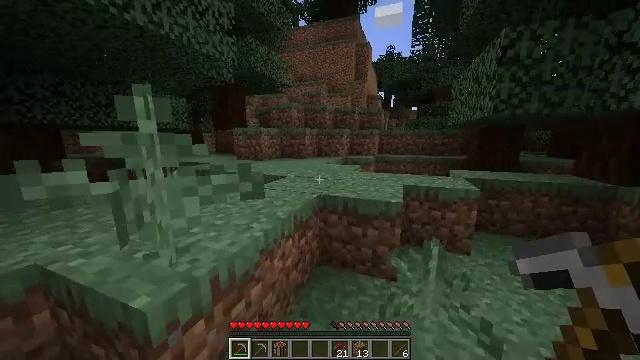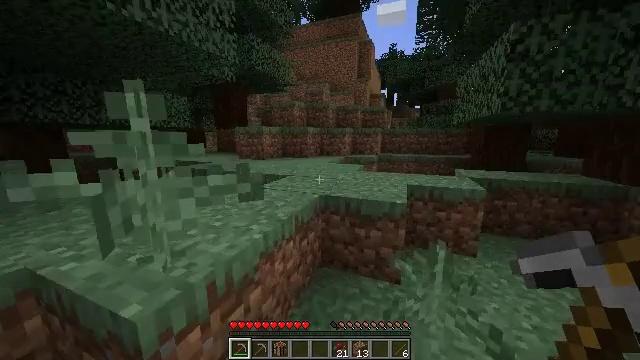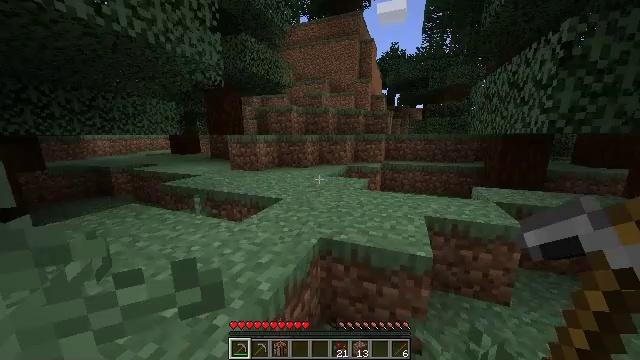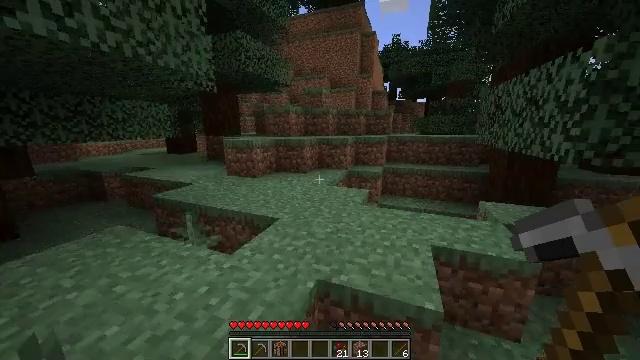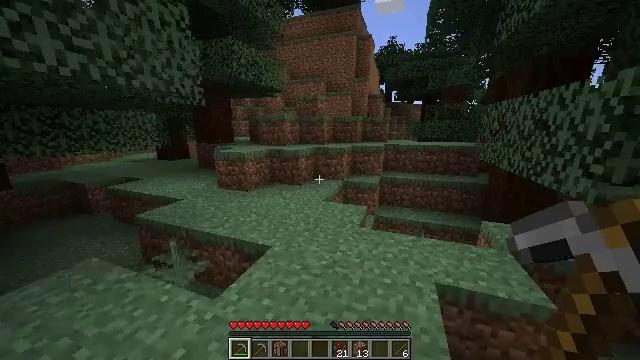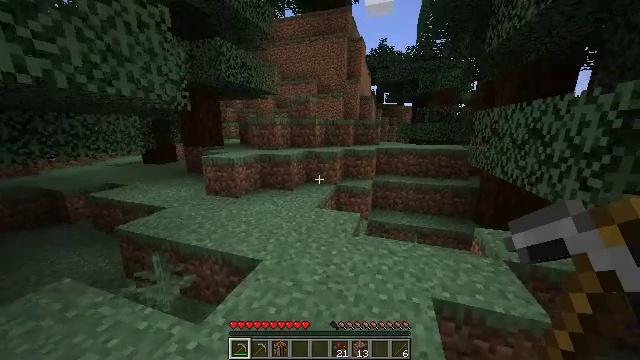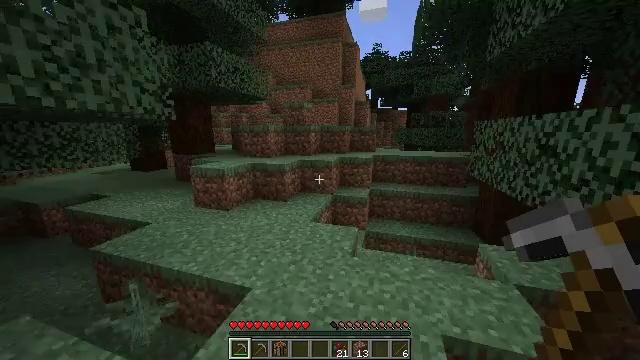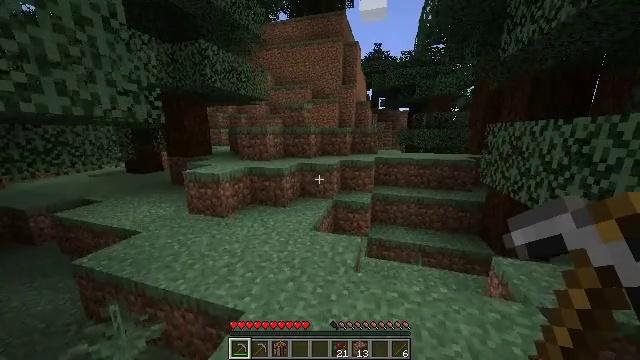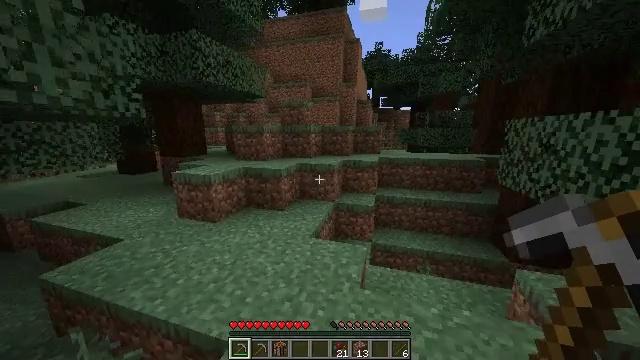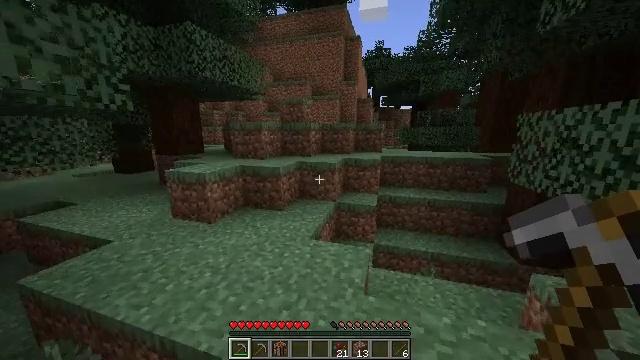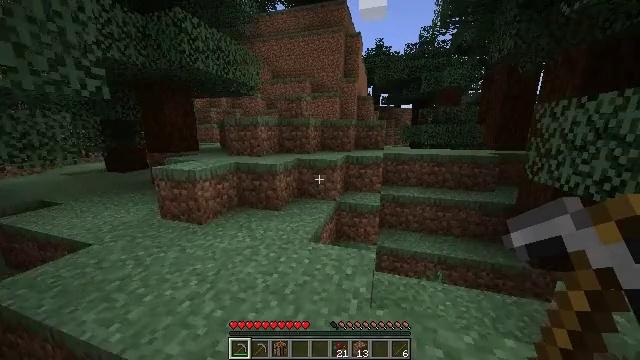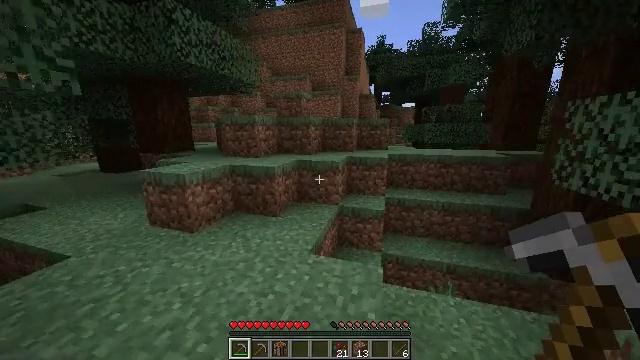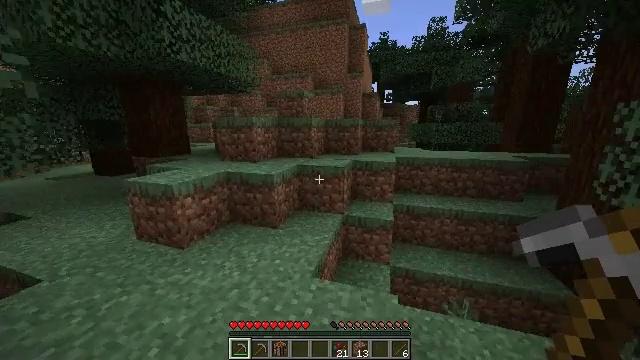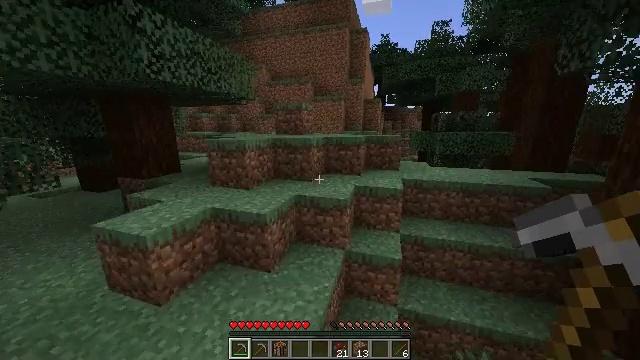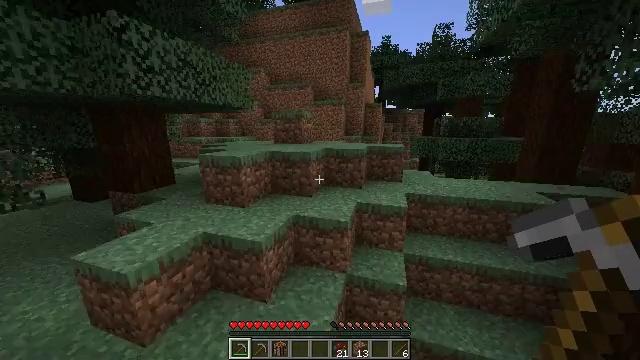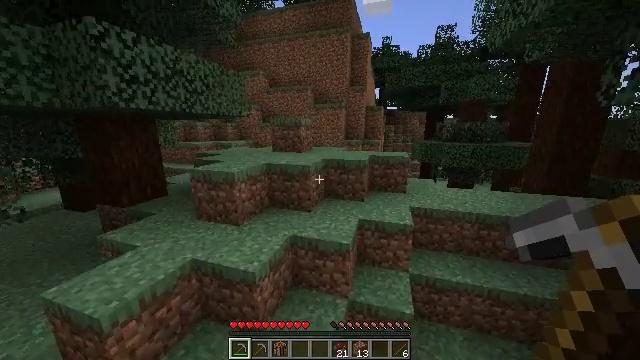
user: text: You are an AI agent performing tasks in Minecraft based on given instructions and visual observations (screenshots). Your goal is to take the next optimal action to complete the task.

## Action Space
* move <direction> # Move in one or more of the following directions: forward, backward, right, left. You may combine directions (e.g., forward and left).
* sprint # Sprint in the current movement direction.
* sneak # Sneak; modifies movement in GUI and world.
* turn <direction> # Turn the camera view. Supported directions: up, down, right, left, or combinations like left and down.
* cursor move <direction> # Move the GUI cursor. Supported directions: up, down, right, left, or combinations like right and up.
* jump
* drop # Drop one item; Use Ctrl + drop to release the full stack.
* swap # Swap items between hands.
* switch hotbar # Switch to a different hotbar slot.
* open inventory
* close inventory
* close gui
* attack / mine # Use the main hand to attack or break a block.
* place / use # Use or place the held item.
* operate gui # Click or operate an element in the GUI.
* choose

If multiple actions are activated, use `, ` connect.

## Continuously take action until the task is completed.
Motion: motion action
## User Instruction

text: Gather sweet berries from the bush.
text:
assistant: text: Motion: move forward, sprint
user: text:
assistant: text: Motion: move forward, sprint, jump
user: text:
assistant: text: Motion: move forward, sprint, turn down, jump
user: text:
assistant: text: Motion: move forward, sprint, turn right, jump
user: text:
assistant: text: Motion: move forward, sprint, turn right, jump
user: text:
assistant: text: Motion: move forward, sprint, turn right, jump
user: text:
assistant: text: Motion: move forward, sprint, jump
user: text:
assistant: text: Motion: move forward, sprint, jump
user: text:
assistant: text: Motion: move forward, sprint, jump
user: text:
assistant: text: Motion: move forward, sprint, jump
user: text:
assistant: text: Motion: move forward, sprint, jump
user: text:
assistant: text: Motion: move forward, sprint, jump
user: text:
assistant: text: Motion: move forward, sprint, jump
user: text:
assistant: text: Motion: move forward, sprint, jump
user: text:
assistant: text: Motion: move forward, sprint, jump
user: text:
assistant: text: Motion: move forward, sprint, jump
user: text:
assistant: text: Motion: move forward, sprint, turn right, jump
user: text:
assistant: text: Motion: move forward, sprint, turn right, jump
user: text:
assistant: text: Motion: move forward, sprint, turn right, jump
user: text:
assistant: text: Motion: move forward, sprint, turn right, jump
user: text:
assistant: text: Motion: move forward, sprint, turn right, jump
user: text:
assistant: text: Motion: move forward, sprint, turn right, jump
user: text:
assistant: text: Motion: move forward, sprint, turn right, jump
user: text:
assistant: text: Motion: move forward, sprint, turn right, jump
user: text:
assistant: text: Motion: move forward, sprint, jump
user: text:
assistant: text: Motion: move forward, sprint, jump
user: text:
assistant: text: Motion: move forward, sprint, jump
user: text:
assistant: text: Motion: move forward, sprint, jump
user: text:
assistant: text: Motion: move forward, sprint, jump
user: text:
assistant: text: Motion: move forward, sprint, jump